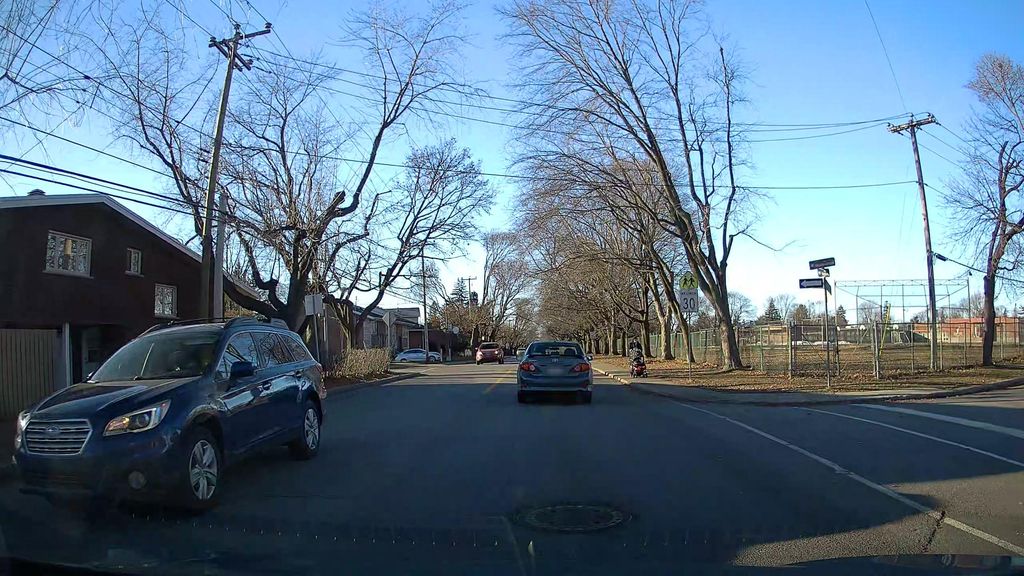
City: montreal